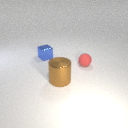
small blue metal cube behind large brown metal cylinder